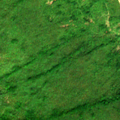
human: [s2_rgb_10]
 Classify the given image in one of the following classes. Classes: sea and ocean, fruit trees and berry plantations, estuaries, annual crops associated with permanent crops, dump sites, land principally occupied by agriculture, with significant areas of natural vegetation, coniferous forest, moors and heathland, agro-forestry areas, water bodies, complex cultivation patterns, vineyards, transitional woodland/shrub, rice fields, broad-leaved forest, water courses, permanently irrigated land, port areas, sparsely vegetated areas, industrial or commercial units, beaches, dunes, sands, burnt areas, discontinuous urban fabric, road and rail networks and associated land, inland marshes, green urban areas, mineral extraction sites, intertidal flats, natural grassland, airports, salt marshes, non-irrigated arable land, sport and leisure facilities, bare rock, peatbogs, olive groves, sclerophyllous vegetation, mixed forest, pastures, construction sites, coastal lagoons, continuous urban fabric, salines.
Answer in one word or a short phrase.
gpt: broad-leaved forest